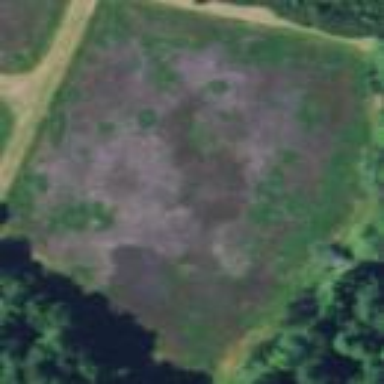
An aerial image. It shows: Farmland with cranberries as the crop.